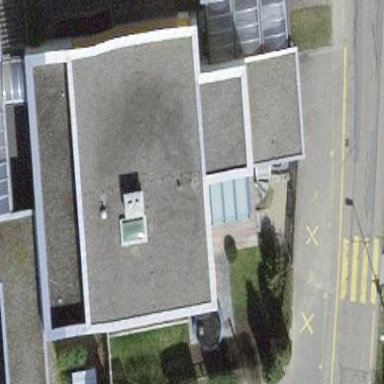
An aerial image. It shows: School building.